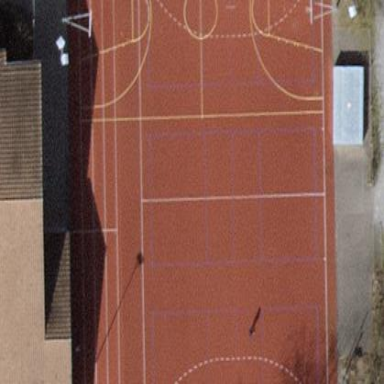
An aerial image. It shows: Basketball court in the leisure land pitch.